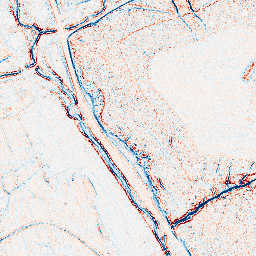
Category: edge_preserving
Decomposition family: bilateral
Decomposition parameters: d: 5
sigma_color: 25
sigma_space: 75
Upsampling method: quartic
Upsampling parameters: scale: 4
Upsampling scale: 4